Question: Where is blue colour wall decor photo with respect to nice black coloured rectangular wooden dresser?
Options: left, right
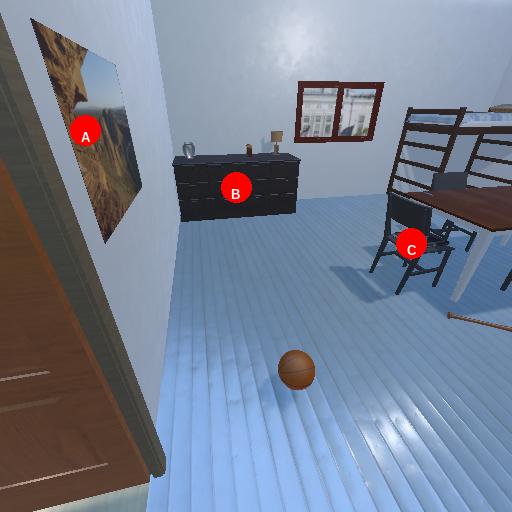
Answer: left